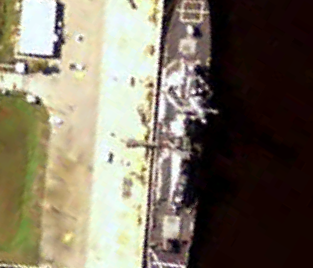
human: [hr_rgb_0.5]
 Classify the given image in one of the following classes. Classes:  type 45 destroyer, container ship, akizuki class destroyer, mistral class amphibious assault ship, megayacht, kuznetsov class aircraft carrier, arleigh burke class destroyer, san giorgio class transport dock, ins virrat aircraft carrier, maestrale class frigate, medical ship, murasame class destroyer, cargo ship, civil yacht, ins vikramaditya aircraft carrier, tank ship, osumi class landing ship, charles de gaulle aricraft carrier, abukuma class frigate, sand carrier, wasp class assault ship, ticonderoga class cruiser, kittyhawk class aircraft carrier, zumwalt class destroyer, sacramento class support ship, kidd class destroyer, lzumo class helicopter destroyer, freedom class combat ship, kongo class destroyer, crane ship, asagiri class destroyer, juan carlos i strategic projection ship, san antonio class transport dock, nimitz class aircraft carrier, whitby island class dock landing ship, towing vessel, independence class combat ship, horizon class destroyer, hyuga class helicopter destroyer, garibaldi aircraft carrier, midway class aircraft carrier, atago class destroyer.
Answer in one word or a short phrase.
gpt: Arleigh Burke class destroyer